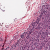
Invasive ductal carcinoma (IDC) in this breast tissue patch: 0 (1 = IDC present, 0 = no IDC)